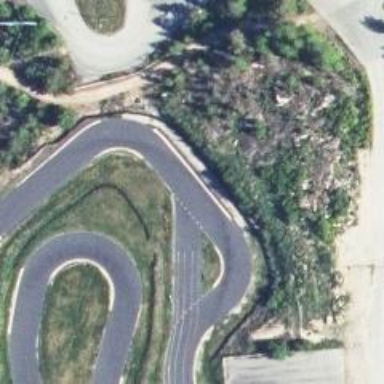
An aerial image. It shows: Karting raceway.